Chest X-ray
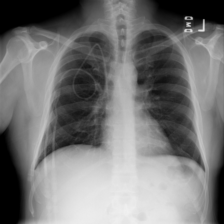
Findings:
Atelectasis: negative
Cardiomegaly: negative
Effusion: negative
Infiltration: negative
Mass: negative
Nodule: negative
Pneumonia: negative
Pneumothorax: negative
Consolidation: negative
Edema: negative
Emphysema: negative
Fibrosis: negative
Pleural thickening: negative
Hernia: negative